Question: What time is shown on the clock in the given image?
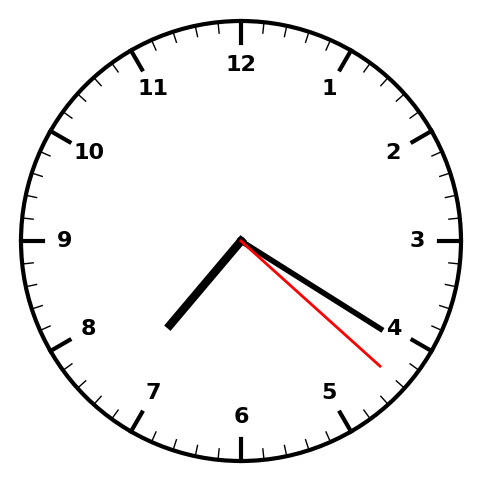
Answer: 07:20:22